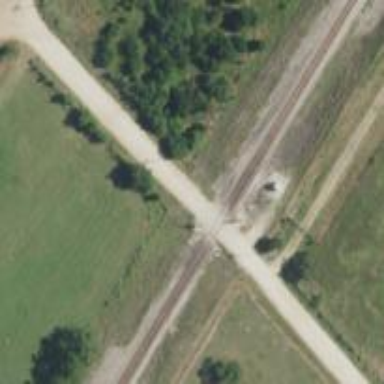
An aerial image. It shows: Railway track.